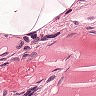
Metastatic tissue present: no